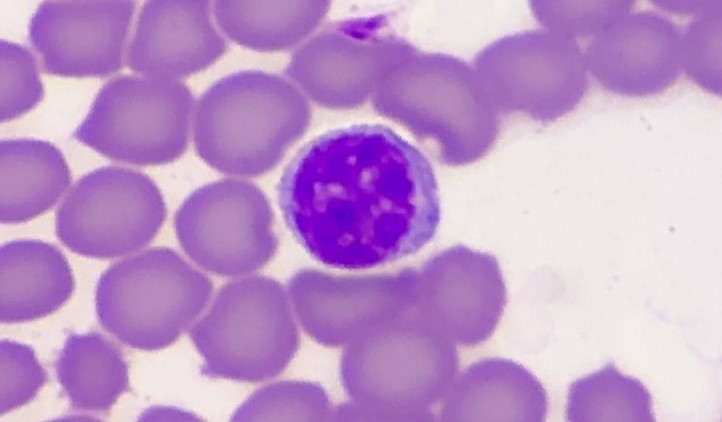
White blood cell type: Lymphocyte